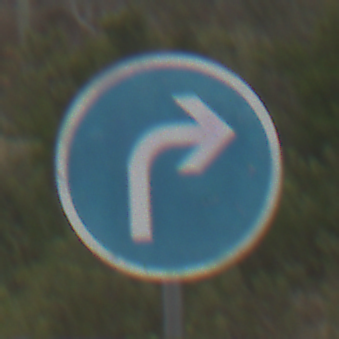
Verkehrszeichen: VorgeschriebeneFahrtrichtungRechts
Umgebung: Outdoor, Nature
Tageszeit: Midday
Wetter: Overcast
Licht: Natural
Jahreszeit: NotSpecified
Kontrast: LowContrast